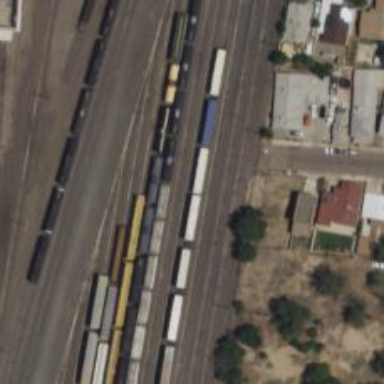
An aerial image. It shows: Railway yard in service.